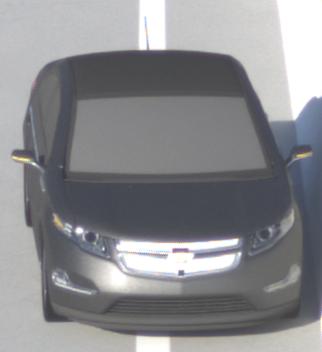
Make: Chevrolet
Model: Volt
Detailed model: Volt
Model produced from: 2011/11
Model produced until: 2014/08
Doors: 5
Color: gray
Road condition: dry road
Daytime: sunrise or sunset
Contrast: medium contrast